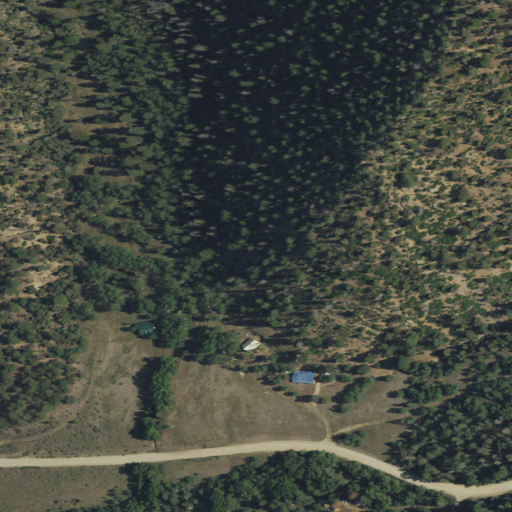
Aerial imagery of valley in New Mexico named Italian Canyon containing evergreen forest, shrub, deciduous forest, open development, woody wetlands, and grassland